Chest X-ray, PA view. Patient: 43 years old, sex M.
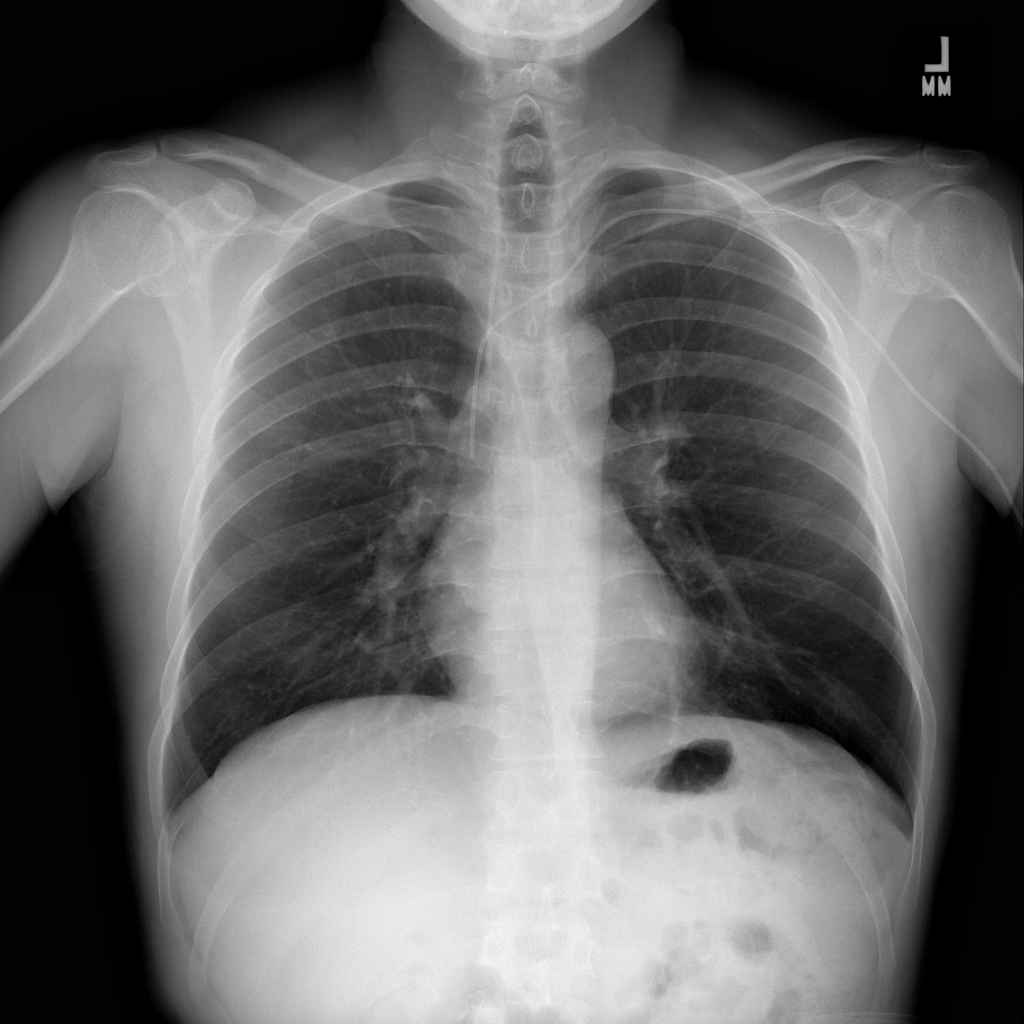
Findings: No Finding